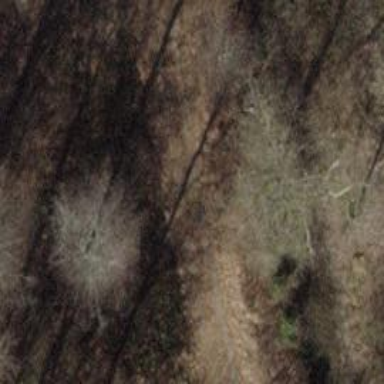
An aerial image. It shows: Grass track road with grade 5 tracktype.